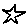
Label: star